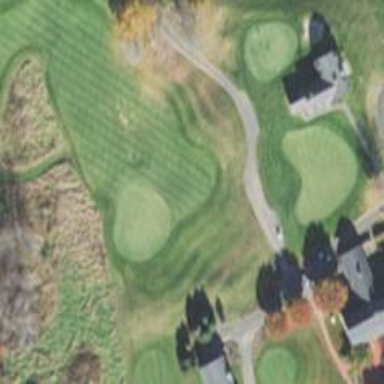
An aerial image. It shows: Golf hole.